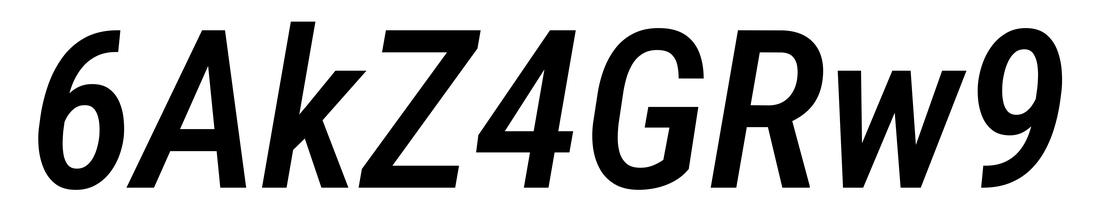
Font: Roboto-Italic_Condensed_Medium_Italic